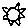
Label: sun